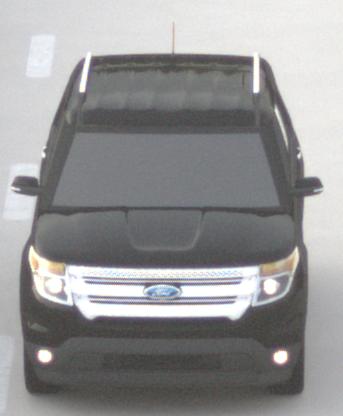
Make: Ford
Model: Explorer
Detailed model: Gen. 5
Model produced from: 2010
Model produced until: 2019
Doors: 5
Color: black
Road condition: dry road
Daytime: sunrise or sunset
Contrast: low contrast